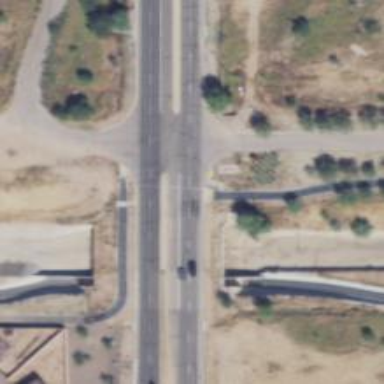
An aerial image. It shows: Stop road.